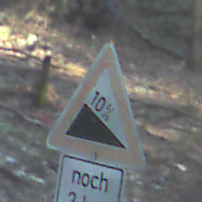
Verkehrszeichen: Gefaelle10
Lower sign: LaengeEinerStrecke4
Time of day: MorningAfternoon
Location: Outdoor (Nature)
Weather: Clear
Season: NotSpecified
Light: Natural